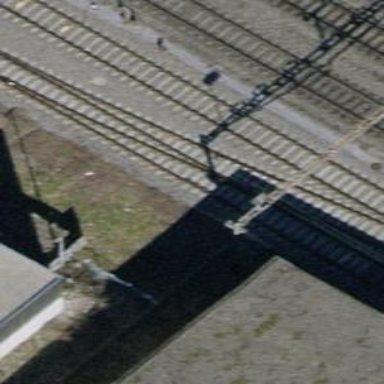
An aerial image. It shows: Single-track electrified railway siding with contact line for service.